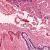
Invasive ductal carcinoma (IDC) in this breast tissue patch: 0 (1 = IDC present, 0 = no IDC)